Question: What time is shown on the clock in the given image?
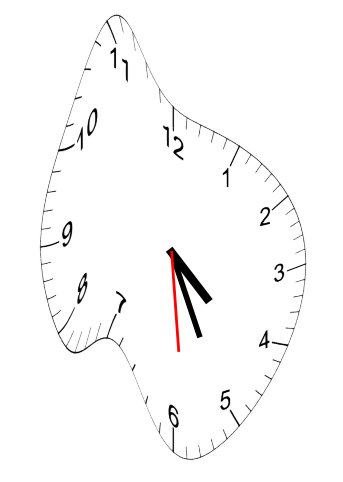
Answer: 04:25:29